Question: my image processing project works with grayscale images. I have ARM Cortex-A8 processor platform. I want to make use of the NEON.
I have a grayscale image( consider the example below) and in my alogorithm, I have to add only the columns.
How can I load in parallel, which are , as into one of the 128-bit NEON registers? What intrinsic do I have to use to do this?
I mean:

I must load them as 32 bits because if you look carefully, the moment I do 255 + 255 is 512, which can't be held in a 8-bit register.
e.g.
'''
255 255 255 255 ......... (640 pixels)
255 255 255 255
255 255 255 255
255 255 255 255
.
.
.
.
.
(480 pixels)
'''
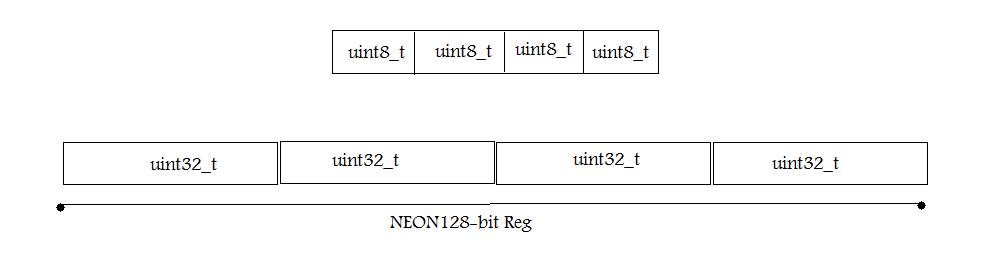
Answer: I will recommend that you spend a bit of time understanding how SIMD works on ARM. Look at:
Take a look at:
1. http://blogs.arm.com/software-enablement/161-coding-for-neon-part-1-load-and-stores/
2. http://blogs.arm.com/software-enablement/196-coding-for-neon-part-2-dealing-with-leftovers/
3. http://blogs.arm.com/software-enablement/241-coding-for-neon-part-3-matrix-multiplication/
4. http://blogs.arm.com/software-enablement/277-coding-for-neon-part-4-shifting-left-and-right/
to get you started. You can then implement your SIMD code using inline assembler or corresponding ARM intrinsics recommended by domen.